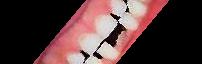
Condition: hypodontia